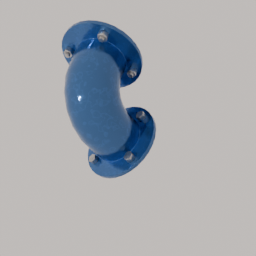
Label: tools